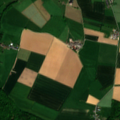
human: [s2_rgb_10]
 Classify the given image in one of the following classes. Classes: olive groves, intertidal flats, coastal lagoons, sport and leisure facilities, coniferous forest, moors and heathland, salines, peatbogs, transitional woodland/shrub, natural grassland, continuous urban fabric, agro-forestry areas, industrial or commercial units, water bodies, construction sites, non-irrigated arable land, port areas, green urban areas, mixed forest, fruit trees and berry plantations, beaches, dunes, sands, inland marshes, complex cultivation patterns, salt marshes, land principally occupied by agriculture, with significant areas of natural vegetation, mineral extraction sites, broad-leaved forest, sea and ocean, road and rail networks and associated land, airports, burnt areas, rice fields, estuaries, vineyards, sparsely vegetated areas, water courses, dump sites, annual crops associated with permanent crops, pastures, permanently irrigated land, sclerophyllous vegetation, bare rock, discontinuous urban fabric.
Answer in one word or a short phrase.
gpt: discontinuous urban fabric, non-irrigated arable land, pastures, complex cultivation patterns, broad-leaved forest